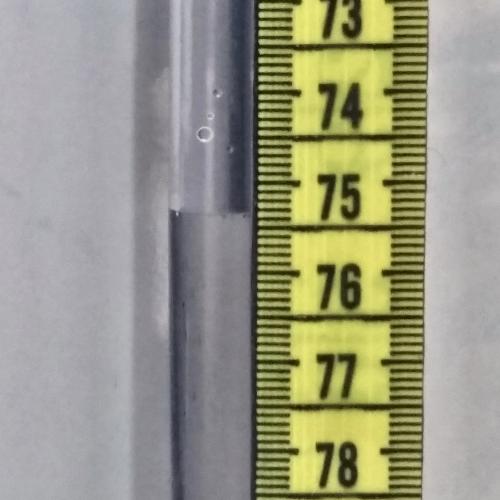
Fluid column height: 75.3 cm